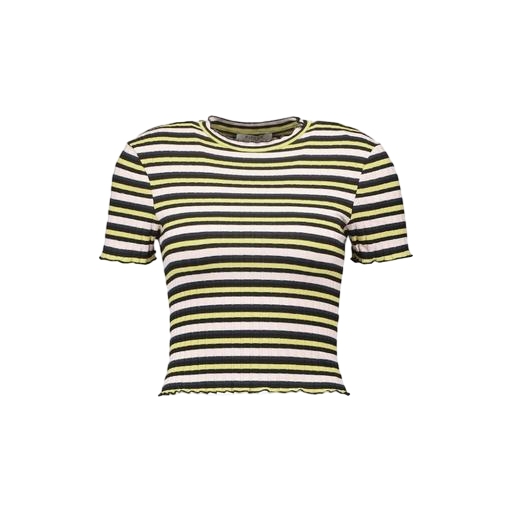
striped tight fitting tee, multicolor bree slub-jersey t-shirt, striped t-shirt, white background